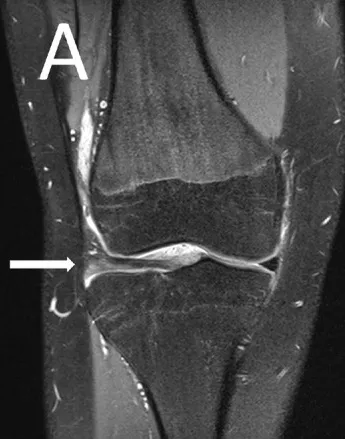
Proton density fat-saturated image of the boy's knee showing a lateral discoid meniscus (arrow) in a coronal plane.
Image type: radiology (mri)